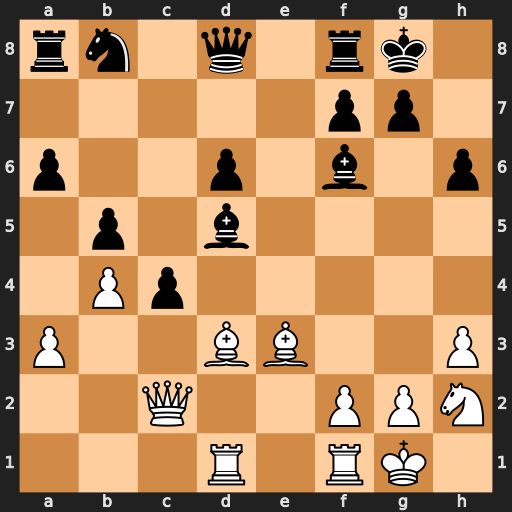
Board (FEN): rn1q1rk1/5pp1/p2p1b1p/1p1b4/1Pp5/P2BB2P/2Q2PPN/3R1RK1
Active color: w
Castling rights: -
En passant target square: -
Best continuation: Bh7+ Kh8 Rxd5